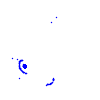
Particle: pion